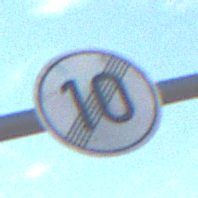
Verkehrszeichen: EndeGeschwindigkeit10
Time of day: Midday
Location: Outdoor (Suburban)
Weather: PartlyCloudy
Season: NotSpecified
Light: Natural